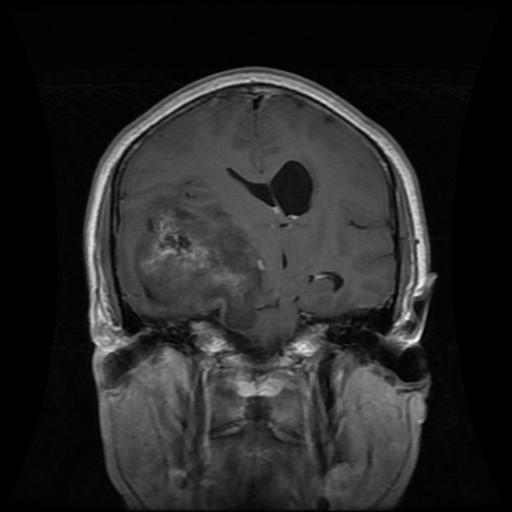
Label: glioma